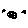
Label: moon